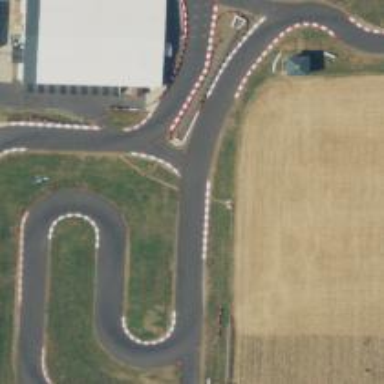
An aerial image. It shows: Motor sport raceway with asphalt surface.